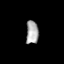
Tissue: prostate
Cell type: T cells
Senescence score: 0.3297
Nuclear area (px): 279
Mean DAPI intensity: 170.072